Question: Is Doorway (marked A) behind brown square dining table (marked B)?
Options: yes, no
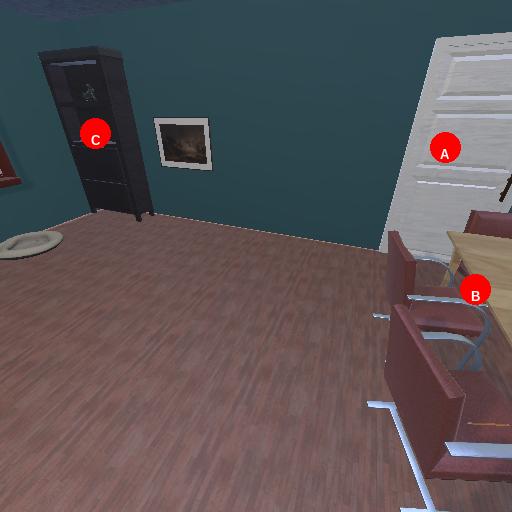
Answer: yes